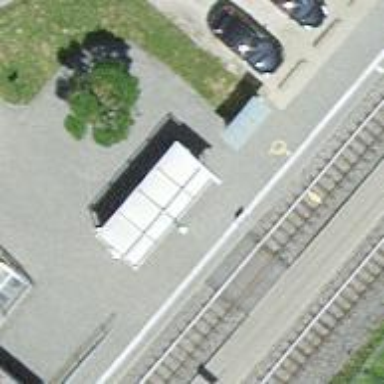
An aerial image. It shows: Railway halt.